Question: i know i have aske dthis question,but i am not getting any satisfaction solution till yet.,i registered in twitter for getting consumer key,and secret key.,i am getting login ,but when i update any message on twitter it show sme message has been updated,but when i am checkinh in my twitterid.,i am not getting any message.
'''
public class MainActivity extends Activity {// Constants
static String TWITTER_CONSUMER_KEY = ""; // place your cosumer key here
static String TWITTER_CONSUMER_SECRET = ""; // place your consumer secret here
// Preference Constants
static String PREFERENCE_NAME = "twitter_oauth";
static final String oauth_token = "";
static final String oauth_token_secret = "";
static final String PREF_KEY_TWITTER_LOGIN = "";
static final String TWITTER_CALLBACK_URL = "";
// Twitter oauth urls
static final String URL_TWITTER_AUTH = "oauth_autherize";
static final String URL_TWITTER_OAUTH_VERIFIER = "oauth_verifier";
static final String URL_TWITTER_OAUTH_TOKEN = "oauth_token";
// Login button
private Button btnLoginTwitter;
// Update status button
private Button btnUpdateStatus;
// Logout button
private Button btnLogoutTwitter;
// EditText for update
private EditText txtUpdate;
// lbl update
private TextView lblUpdate;
private TextView lblUserName;
// Progress dialog
ProgressDialog pDialog;
// Twitter
private static Twitter twitter;
private static RequestToken requestToken;
private AccessToken accessToken;
// Shared Preferences
private static SharedPreferences mSharedPreferences;
// Internet Connection detector
private ConnectionDetector cd;
// Alert Dialog Manager
AlertDialogManager alert = new AlertDialogManager();
@Override
public void onCreate(Bundle savedInstanceState) {
super.onCreate(savedInstanceState);
setContentView(R.layout.demo);
setRequestedOrientation(ActivityInfo.SCREEN_ORIENTATION_PORTRAIT);
cd = new ConnectionDetector(getApplicationContext());
// Check if Internet present
if (!cd.isConnectingToInternet()) {
// Internet Connection is not present
alert.showAlertDialog(MainActivity.this, "Internet Connection Error",
"Please connect to working Internet connection", false);
// stop executing code by return
return;
}
// Check if twitter keys are set
if(TWITTER_CONSUMER_KEY.trim().length() == 0 || TWITTER_CONSUMER_SECRET.trim().length() == 0){
// Internet Connection is not present
alert.showAlertDialog(MainActivity.this, "Twitter oAuth tokens", "Please set your twitter oauth tokens first!", false);
// stop executing code by return
return;
}
// All UI elements
btnLoginTwitter = (Button) findViewById(R.id.btnLoginTwitter);
btnUpdateStatus = (Button) findViewById(R.id.btnUpdateStatus);
btnLogoutTwitter = (Button) findViewById(R.id.btnLogoutTwitter);
txtUpdate = (EditText) findViewById(R.id.txtUpdateStatus);
lblUpdate = (TextView) findViewById(R.id.lblUpdate);
lblUserName = (TextView) findViewById(R.id.lblUserName);
// Shared Preferences
mSharedPreferences = getApplicationContext().getSharedPreferences(
"MyPref", 0);
btnLoginTwitter.setOnClickListener(new View.OnClickListener() {
@Override
public void onClick(View arg0) {
// Call login twitter function
loginToTwitter();
}
});
btnUpdateStatus.setOnClickListener(new View.OnClickListener() {
@Override
public void onClick(View v) {
// Call update status function
// Get the status from EditText
String status = txtUpdate.getText().toString();
new updateTwitterStatus().execute(status);
}
});
btnLogoutTwitter.setOnClickListener(new View.OnClickListener() {
@Override
public void onClick(View arg0) {
// Call logout twitter function
logoutFromTwitter();
}
});
if (!isTwitterLoggedInAlready()) {
Uri uri = getIntent().getData();
if (uri != null && uri.toString().startsWith(TWITTER_CALLBACK_URL)) {
// oAuth verifier
final String verifier = uri
.getQueryParameter(URL_TWITTER_OAUTH_VERIFIER);
try {
Thread thread = new Thread(new Runnable(){
@Override
public void run() {
try {
// Get the access token
MainActivity.this.accessToken = twitter.getOAuthAccessToken(
requestToken, verifier);
} catch (Exception e) {
e.printStackTrace();
}
}
});
thread.start();
// Shared Preferences
Editor e = mSharedPreferences.edit();
e.putString(oauth_token, accessToken.getToken());
e.putString(oauth_token_secret,
accessToken.getTokenSecret());
// Store login status - true
e.putBoolean(PREF_KEY_TWITTER_LOGIN, true);
e.commit(); // save changes
Log.e("Twitter OAuth Token", "> " + accessToken.getToken());
// Hide login button
btnLoginTwitter.setVisibility(View.GONE);
// Show Update Twitter
lblUpdate.setVisibility(View.VISIBLE);
txtUpdate.setVisibility(View.VISIBLE);
btnUpdateStatus.setVisibility(View.VISIBLE);
btnLogoutTwitter.setVisibility(View.VISIBLE);
// Getting user details from twitter
// For now i am getting his name only
long userID = accessToken.getUserId();
User user = twitter.showUser(userID);
String username = user.getName();
// Displaying in xml ui
lblUserName.setText(Html.fromHtml("<b>Welcome " + username + "</b>"));
} catch (Exception e) {
// Check log for login errors
Log.e("Twitter Login Error", "> " + e.getMessage());
e.printStackTrace();
}
}
}
}
private void loginToTwitter() {
// Check if already logged in
if (!isTwitterLoggedInAlready()) {
ConfigurationBuilder builder = new ConfigurationBuilder();
builder.setOAuthConsumerKey(TWITTER_CONSUMER_KEY);
builder.setOAuthConsumerSecret(TWITTER_CONSUMER_SECRET);
twitter4j.conf.Configuration configuration = builder.build();
TwitterFactory factory = new TwitterFactory(configuration);
twitter = factory.getInstance();
Thread thread = new Thread(new Runnable(){
@Override
public void run() {
try {
requestToken = twitter
.getOAuthRequestToken(TWITTER_CALLBACK_URL);
MainActivity.this.startActivity(new Intent(Intent.ACTION_VIEW, Uri
.parse(requestToken.getAuthenticationURL())));
} catch (Exception e) {
e.printStackTrace();
}
}
});
thread.start();
} else {
// user already logged into twitter
Toast.makeText(getApplicationContext(),
"Already Logged into twitter", Toast.LENGTH_LONG).show();
}
}
class updateTwitterStatus extends AsyncTask<String, String, String> {
private int statusId;
@Override
protected void onPreExecute() {
super.onPreExecute();
pDialog = new ProgressDialog(MainActivity.this);
pDialog.setMessage("Updating to twitter...");
pDialog.setIndeterminate(false);
pDialog.setCancelable(false);
pDialog.show();
}
protected String doInBackground(String... args) {
Log.d("Tweet Text", "> " + args[0]);
String status = args[0];
try {
ConfigurationBuilder builder = new ConfigurationBuilder();
builder.setOAuthConsumerKey(TWITTER_CONSUMER_KEY);
builder.setOAuthConsumerSecret(TWITTER_CONSUMER_SECRET);
// Access Token
String access_token = mSharedPreferences.getString(oauth_token,"");
// Access Token Secret
String access_token_secret = mSharedPreferences.getString(oauth_token_secret, "");
AccessToken accessToken = new AccessToken(access_token, access_token_secret);
Twitter twitter = new TwitterFactory(builder.build()).getInstance(accessToken);
// Update status
twitter4j.Status response = twitter.updateStatus(status);
Log.d("Status", "> " + response.getText());
} catch (TwitterException e) {
// Error in updating status
Log.d("Twitter Update Error", e.getMessage());
e.printStackTrace();
}
return null;
}
protected void onPostExecute(String file_url) {
pDialog.dismiss();
runOnUiThread(new Runnable() {
@Override
public void run() {
Toast.makeText(getApplicationContext(),
"Status tweeted successfully", Toast.LENGTH_SHORT)
.show();
txtUpdate.setText("");
}
});
}
}
private void logoutFromTwitter() {
// Clear the shared preferences
Editor e = mSharedPreferences.edit();
e.remove(oauth_token);
e.remove(oauth_token_secret);
e.remove(PREF_KEY_TWITTER_LOGIN);
e.commit();
btnLogoutTwitter.setVisibility(View.GONE);
btnUpdateStatus.setVisibility(View.GONE);
txtUpdate.setVisibility(View.GONE);
lblUpdate.setVisibility(View.GONE);
lblUserName.setText("");
lblUserName.setVisibility(View.GONE);
btnLoginTwitter.setVisibility(View.VISIBLE);
}
private boolean isTwitterLoggedInAlready() {
// return twitter login status from Shared Preferences
return mSharedPreferences.getBoolean(PREF_KEY_TWITTER_LOGIN, false);
}
protected void onResume() {
super.onResume();
}
'''
}
here i am getting this image.,when i get logedin..
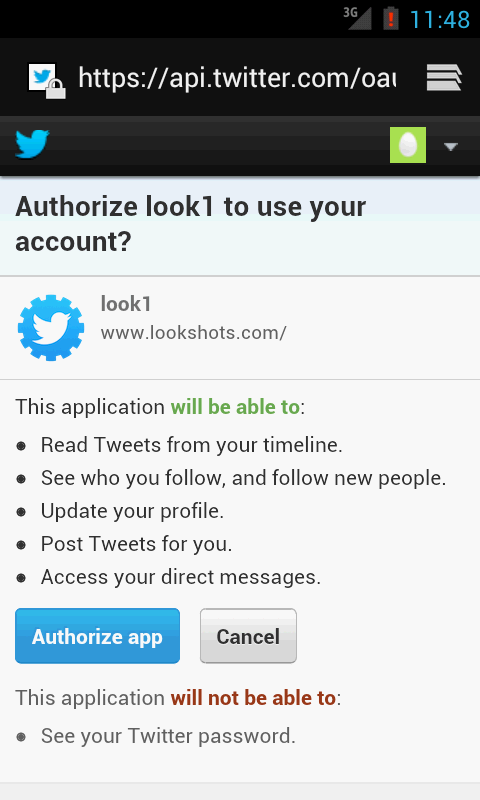
Answer: I think you forget to add the 'OAuth consumer keys' and 'secrets' into 'Assets' in 'oauth_consumer.properties file', that you can get by registering your application with twitter. They have bundled keys so that you can test quickly, but it is strongly recommended that you change these keys. First, it is a security issue for your application and secondly sometimes our keys give errors because too many developers are testing.
'SocialAuth' Android is an Android version of popular 'SocialAuth Java library'. Now you do not need to integrate multiple 'SDKs' if you want to integrate your application with multiple social networks. You just need to add few lines of code after integrating the 'SocialAuth' Android library in your app. Go to this socialauth-android. One of the best approach to integrate all social media.
Go to this link for better understanding <URL>